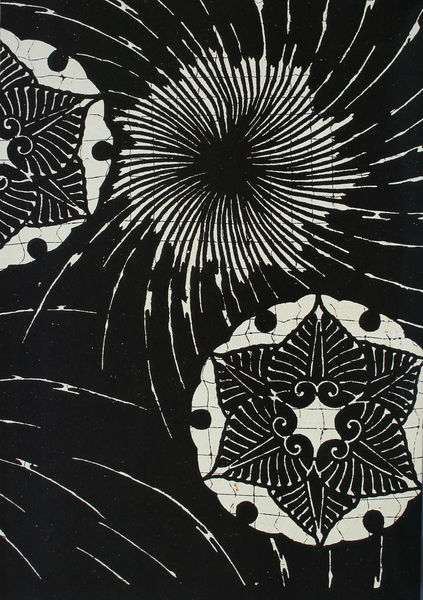
Titel: Japanischer Schablonenschnitt
Standort: viele Standorte
Institution: viele Standorte
Schlagwörter: blätter, wasser, weiß, fluss, ausschnitt, blume, grau, hintergrund, kleid, schwarz, zeichnung, blüte, blüten, eis, schnee, karo, muster, ornament, stoff, blatt, kontrast, rund, holzschnitt, japan, papier, abstrakt, fläche, grafik, graphik, linien, jugendstil, tapete, detail, symmetrie, floral, striche, punkte, tusche, stern, explosion, strahlen, linie, kontur, symmetrisch, wirbel, druck, schwarzweiss, sterne, hochdruck, stich, fliesen, konturen, strich, wappen, geometrisch, sprühen, negativ, kristall, strudel, spirale, art deco, op art, tiefdruck, funken, schwraz, feuerwerk, kimono, keeffe, keefee, keffee, crest, eiskristall, familienwappen, feldlinien, getail, obrist, ornemental, schneekristall, sternblumen, strahlen tiefe